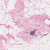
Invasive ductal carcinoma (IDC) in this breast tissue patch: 0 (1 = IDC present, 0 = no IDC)